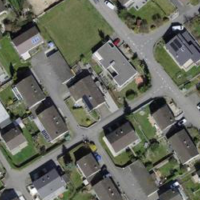
EUNIS habitat code: 54
Species observed at this site:
Papilio machaon